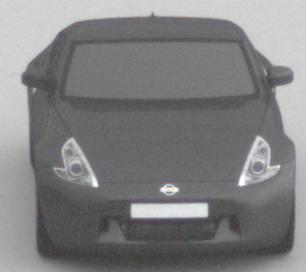
Make: Nissan
Model: 370Z Coupé
Detailed model: 370Z (Z34) Coupé
Model produced from: 2009/12
Model produced until: 2013/03
Doors: 3
Color: gray
Road condition: dry road
Daytime: midday
Contrast: low contrast